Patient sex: F
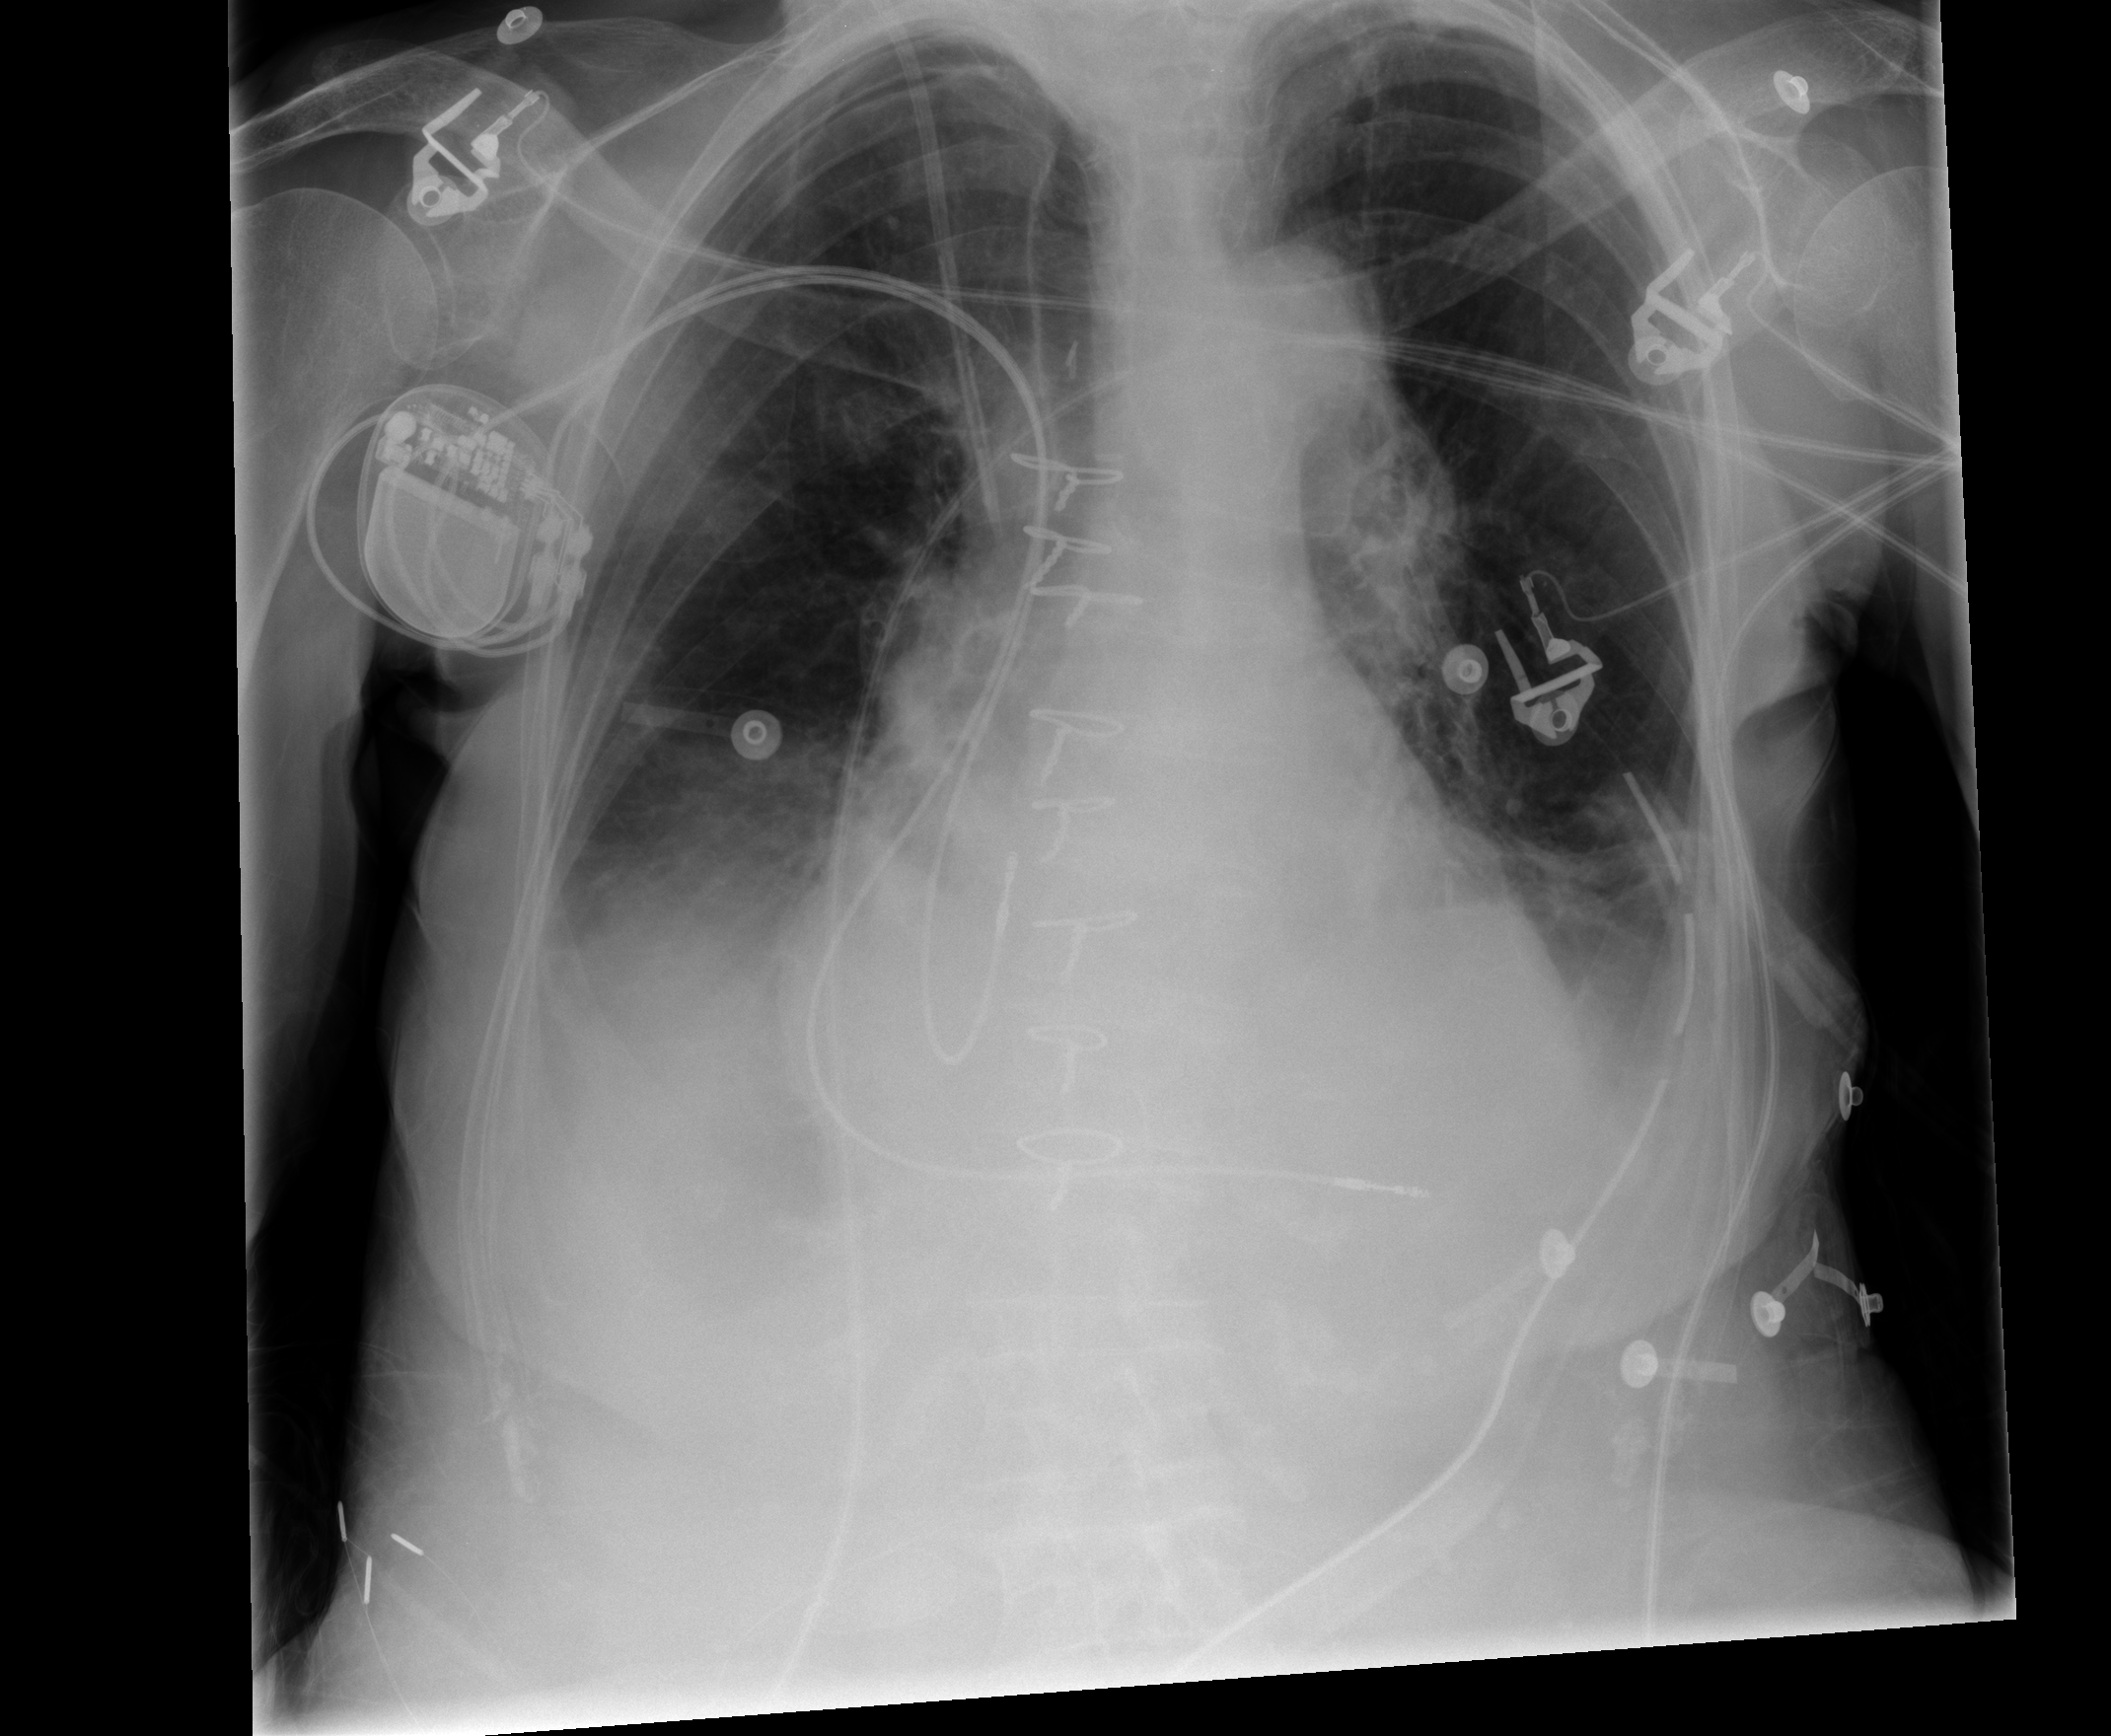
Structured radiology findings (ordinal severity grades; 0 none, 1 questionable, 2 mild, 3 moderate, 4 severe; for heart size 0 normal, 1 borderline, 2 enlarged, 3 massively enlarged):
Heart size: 2
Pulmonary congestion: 0
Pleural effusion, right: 2
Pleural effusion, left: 1
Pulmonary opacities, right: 0
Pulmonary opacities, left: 0
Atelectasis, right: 2
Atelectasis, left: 2